Field crop: tomato
Growth stage: 1
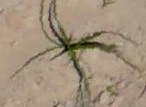
Species: cyperus